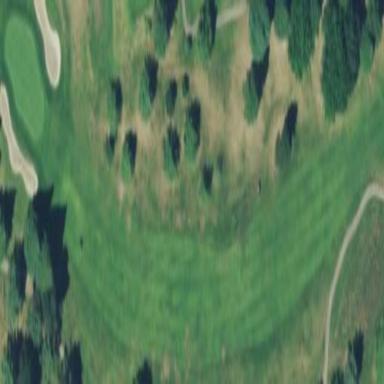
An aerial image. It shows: Golf fairway in the image.